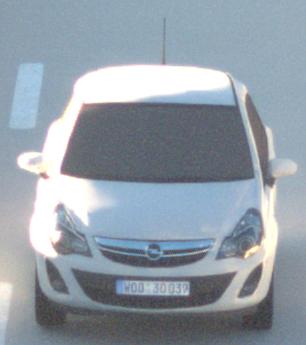
Make: Opel
Model: Corsa 1.2
Detailed model: Corsa (D)
Model produced from: 2011/01
Model produced until: 2014/08
Doors: 3
Color: white
Road condition: dry road
Daytime: sunrise or sunset
Contrast: high contrast